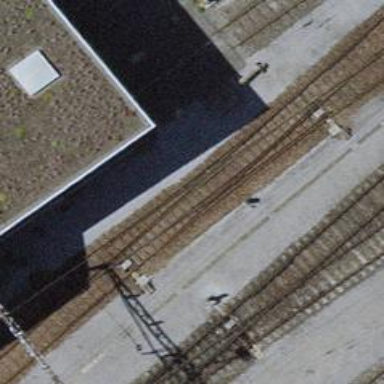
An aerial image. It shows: Railway switch.